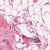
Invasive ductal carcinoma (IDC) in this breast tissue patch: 0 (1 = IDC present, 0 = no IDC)